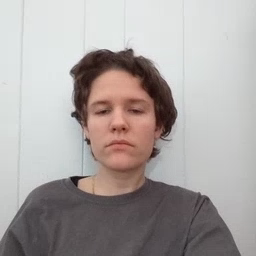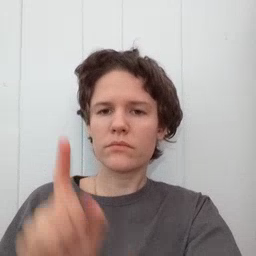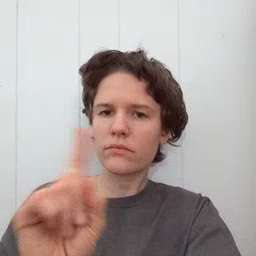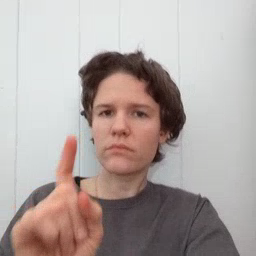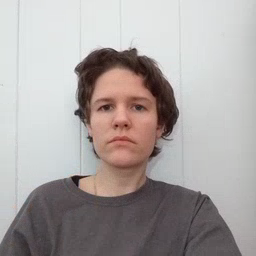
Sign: where